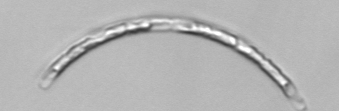
Label: Guinardia_striata